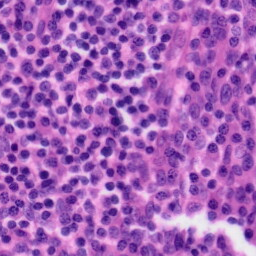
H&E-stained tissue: Tonsil